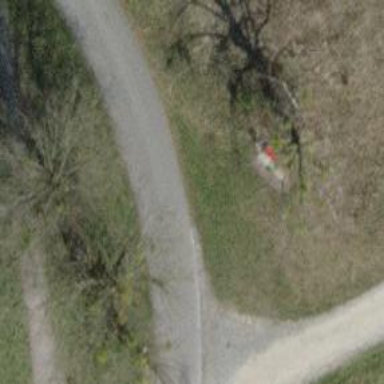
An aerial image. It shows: Red bench.